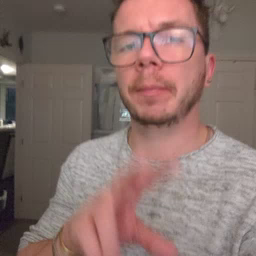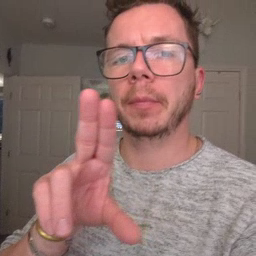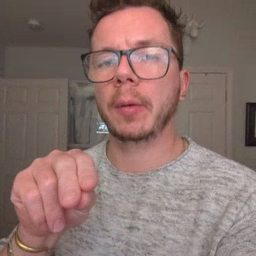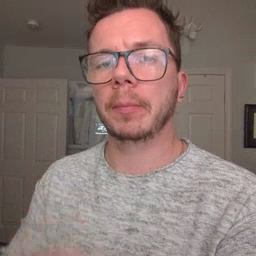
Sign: no